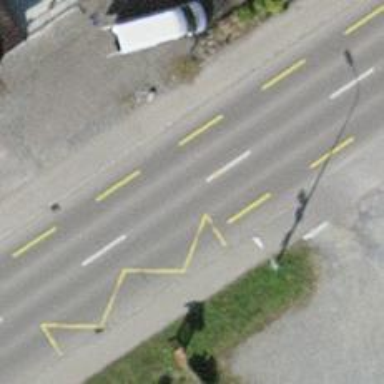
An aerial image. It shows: Public transport stop position.